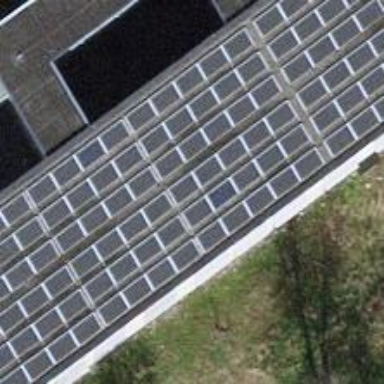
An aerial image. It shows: Solar power generator with photovoltaic panels.